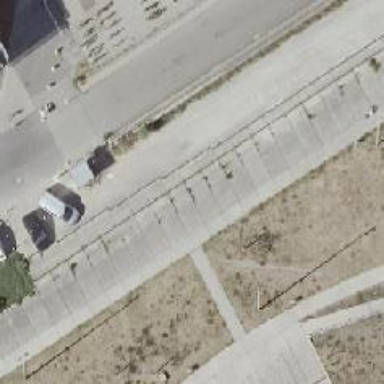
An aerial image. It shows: Footway with concrete surface.